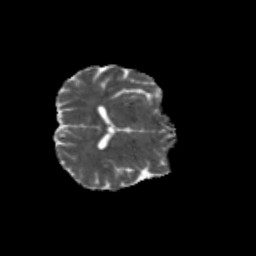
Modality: MD
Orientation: axial
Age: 61
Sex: male
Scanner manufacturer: siemens
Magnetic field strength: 3 T
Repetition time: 4.71 s
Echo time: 0.0906 s